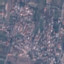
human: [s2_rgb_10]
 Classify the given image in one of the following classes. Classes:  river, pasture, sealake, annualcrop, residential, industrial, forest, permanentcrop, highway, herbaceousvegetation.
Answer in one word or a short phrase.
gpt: Residential